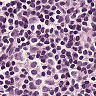
Metastatic tissue present: no